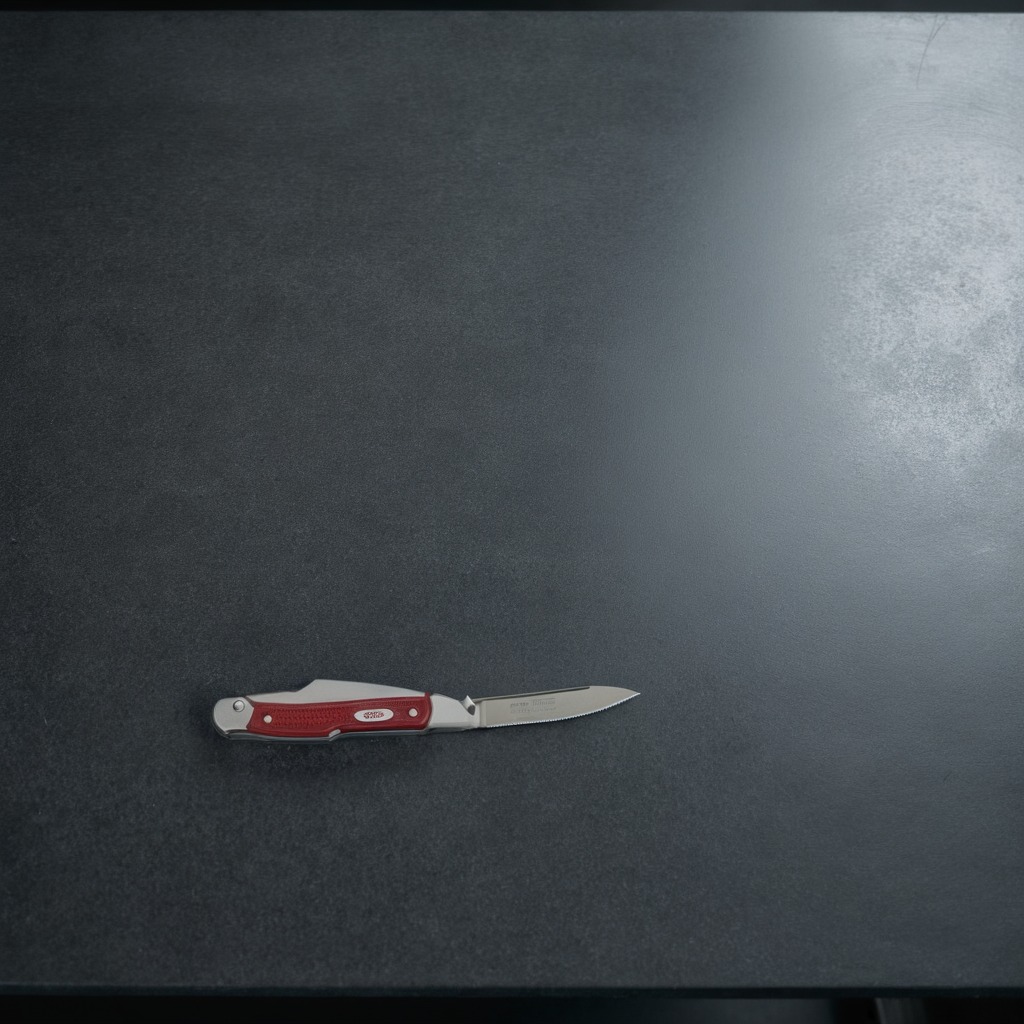
A utility knife is lying on a clean granite table inside a workshop at night dim ambient light soft shadows worn but